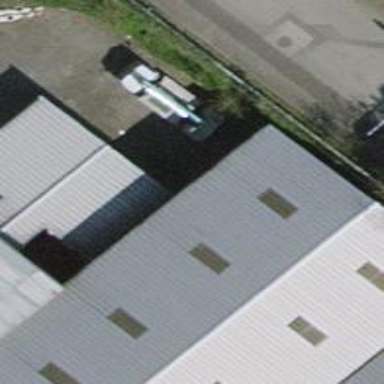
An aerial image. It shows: View of roof of building.